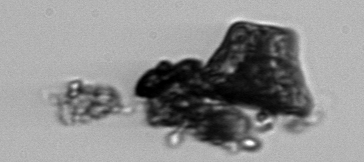
Label: Biddulphia